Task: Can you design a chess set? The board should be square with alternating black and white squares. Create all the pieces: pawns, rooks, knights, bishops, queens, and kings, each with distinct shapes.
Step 618:
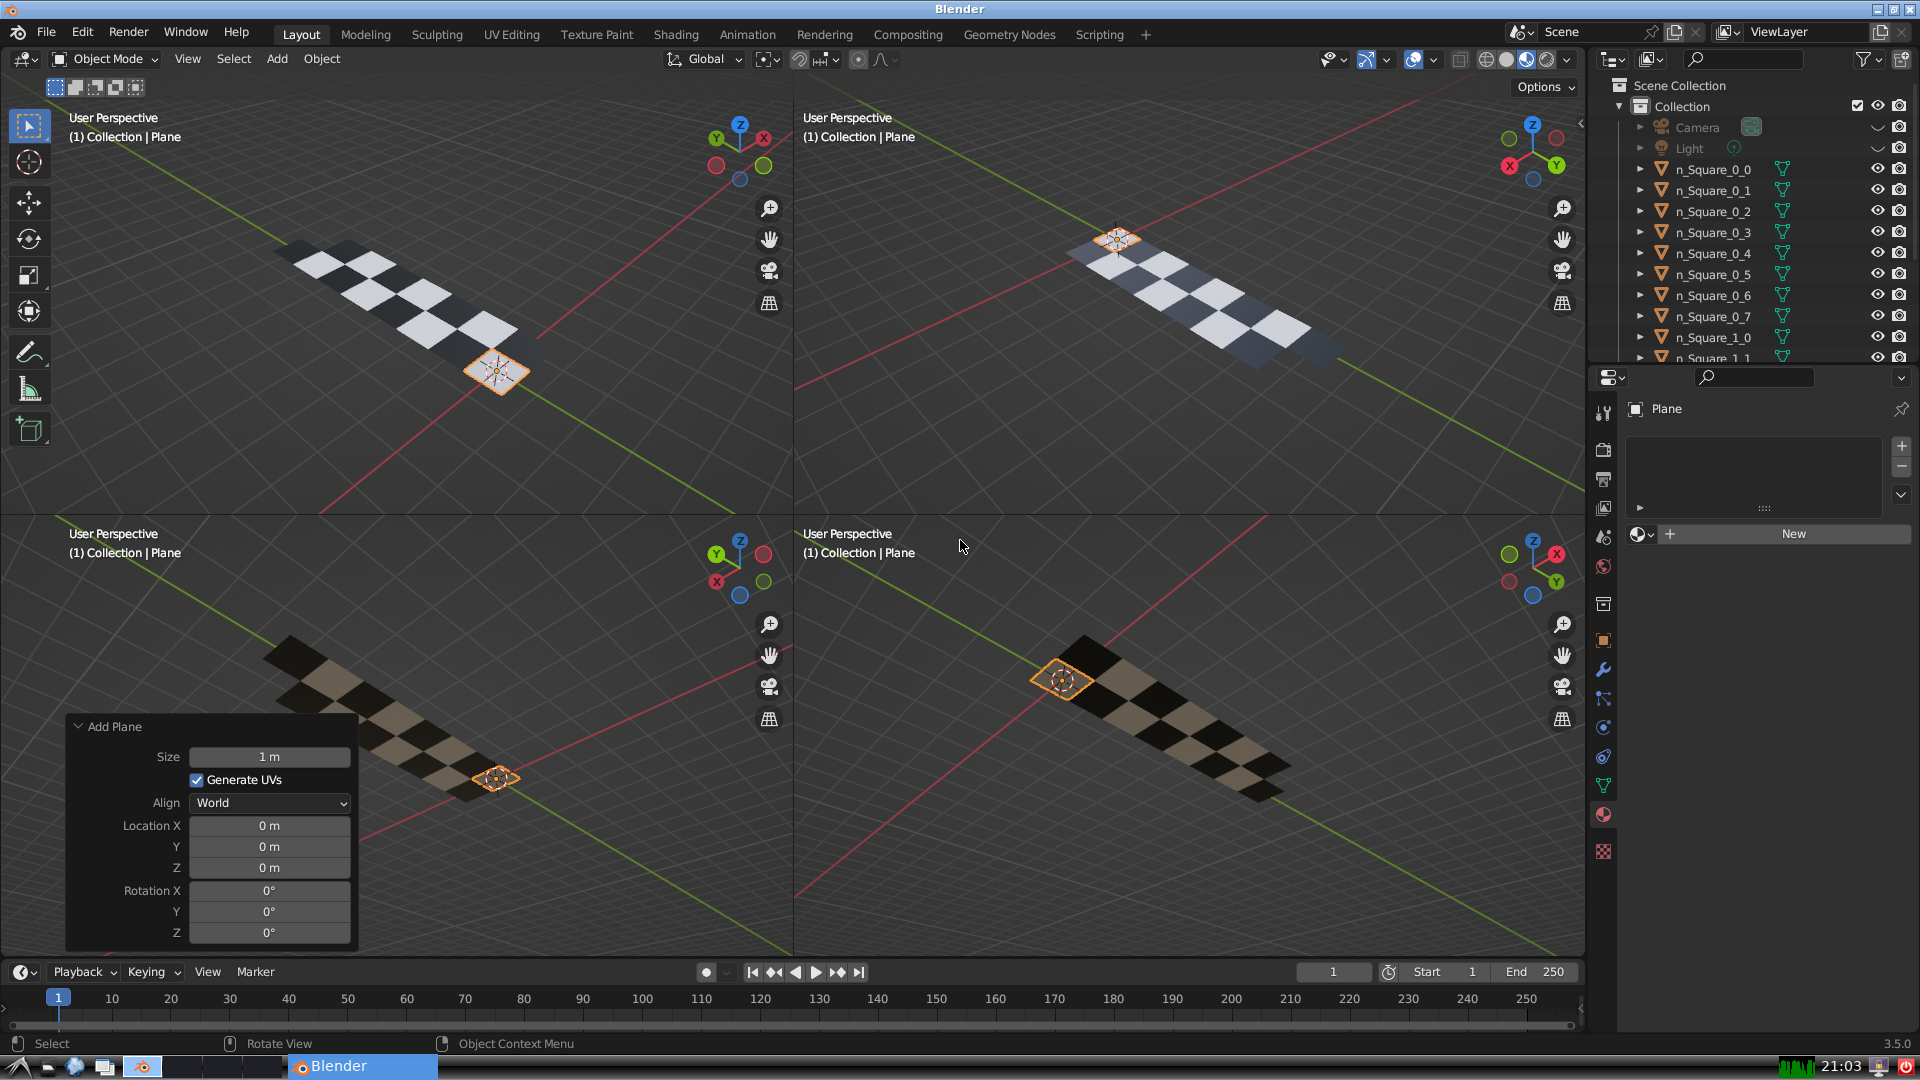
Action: {"key_press": ['Ctrl, Home']}